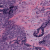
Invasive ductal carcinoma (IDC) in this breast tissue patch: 1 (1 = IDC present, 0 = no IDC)